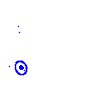
Particle: electron